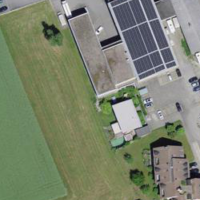
EUNIS habitat code: 55
Species observed at this site:
Prunus padus